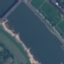
Land use / land cover: River